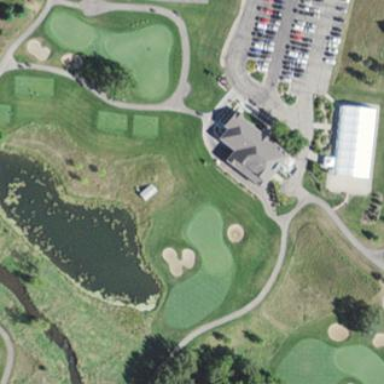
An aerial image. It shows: Rough grassy area used for golf.